Aerial crown-view tile of a tropical tree (Barro Colorado Island, Panama), acquired 20250217:
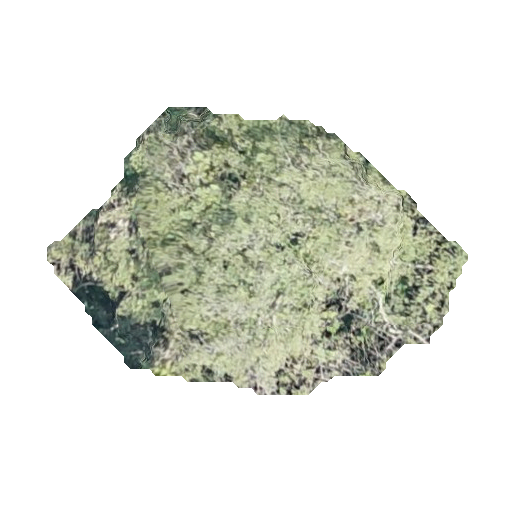
Species: Tabebuia rosea
GBIF accepted scientific name: Tabebuia rosea
Crown area: 120.262 m²